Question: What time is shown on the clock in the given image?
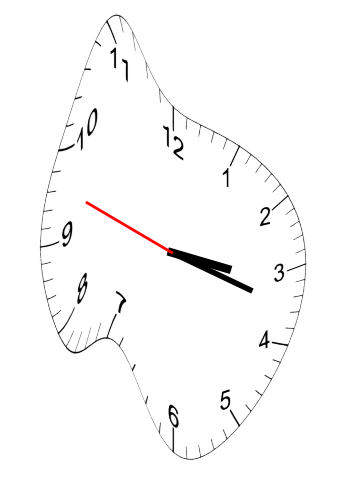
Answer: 03:17:48